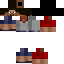
A male human skin with medium skin, wearing brown long hair dressed in a red tshirt and red pants, featuring a closed mouth.